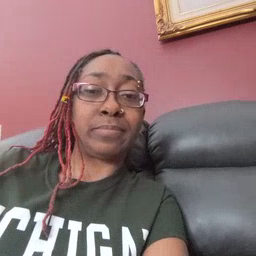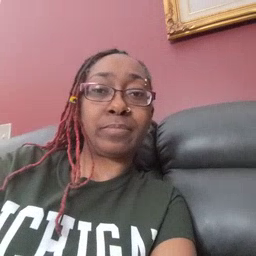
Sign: head